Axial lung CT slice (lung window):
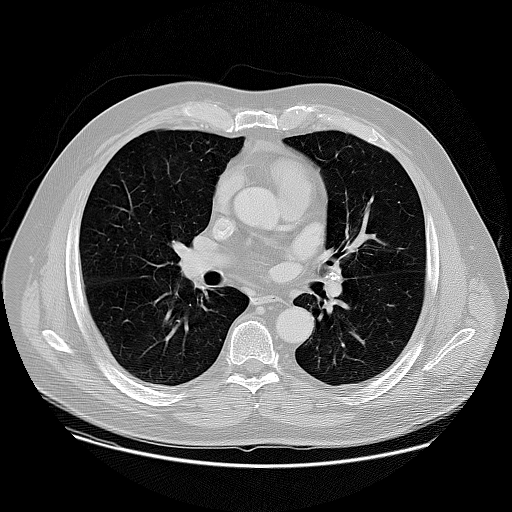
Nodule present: no